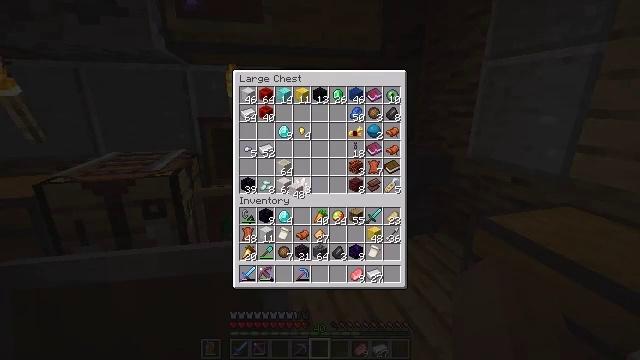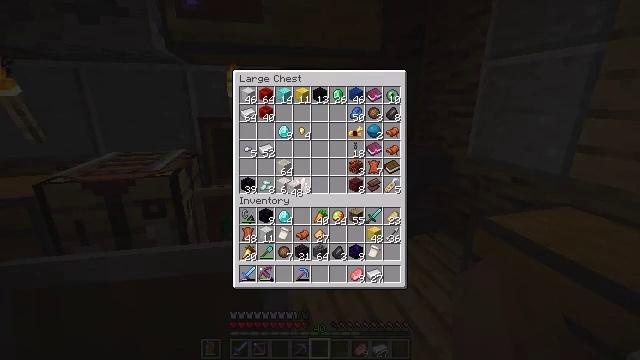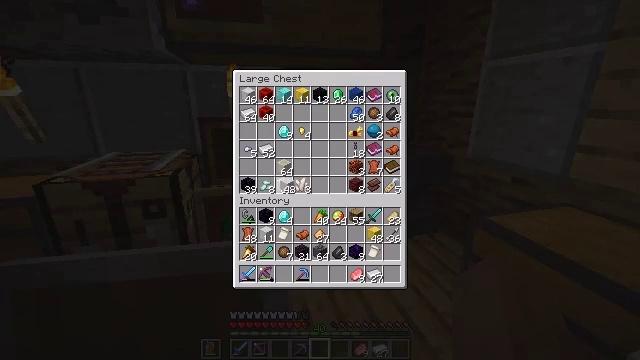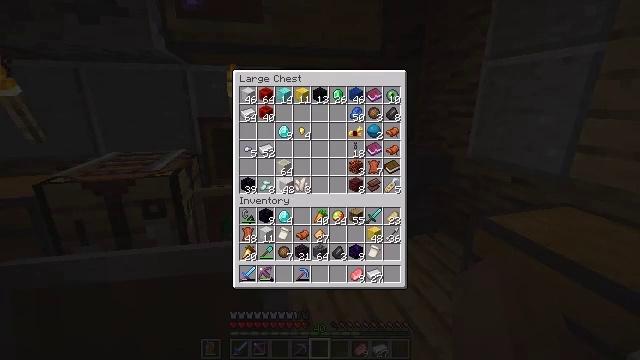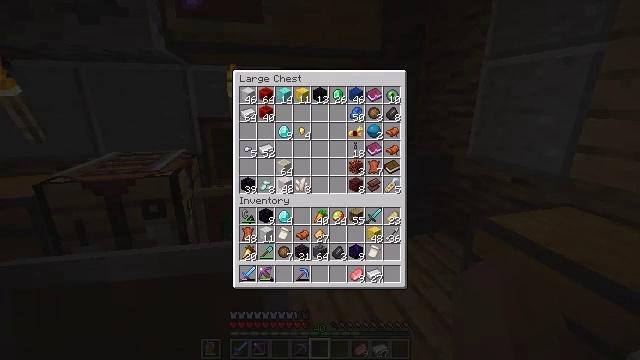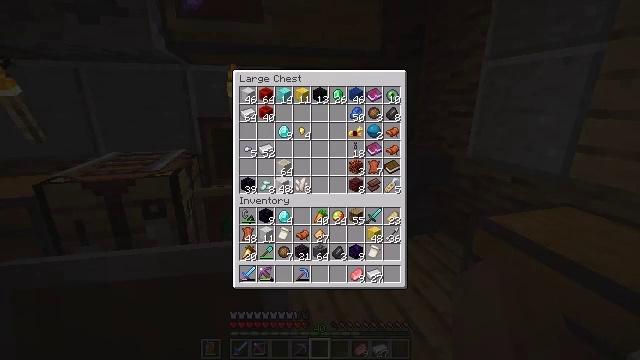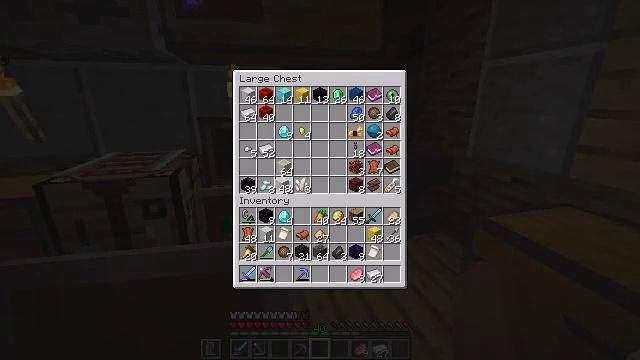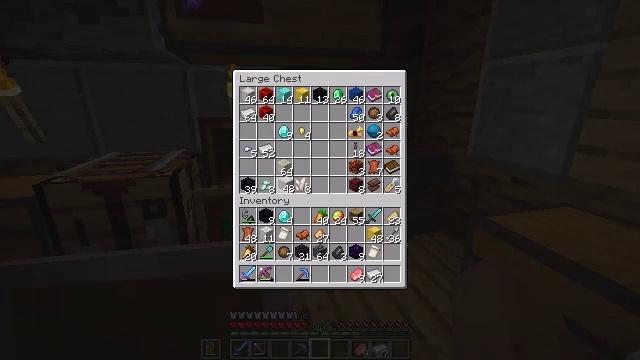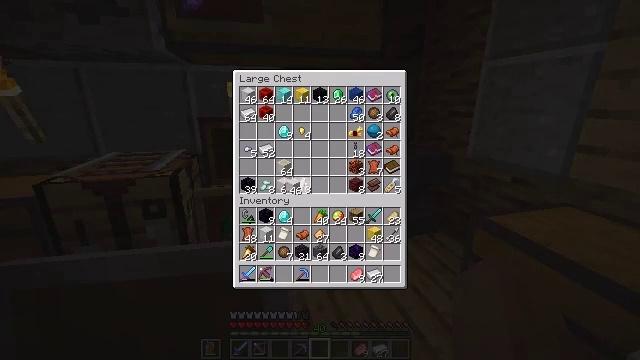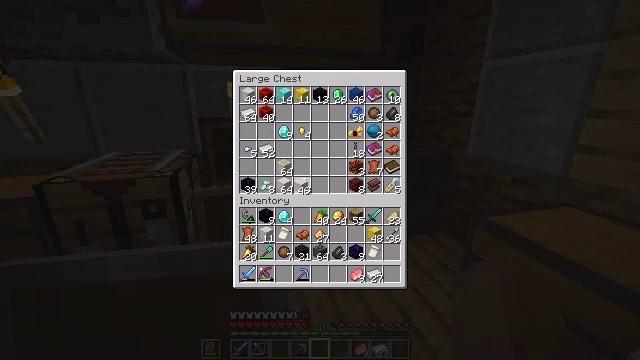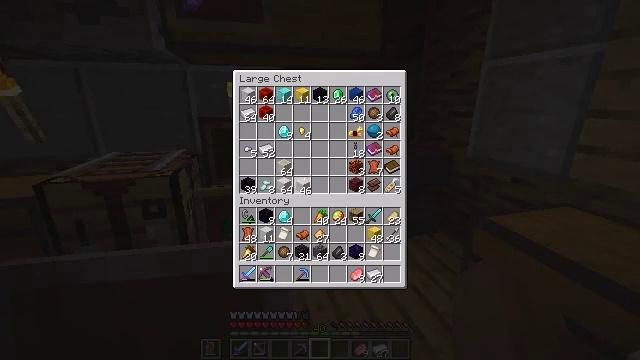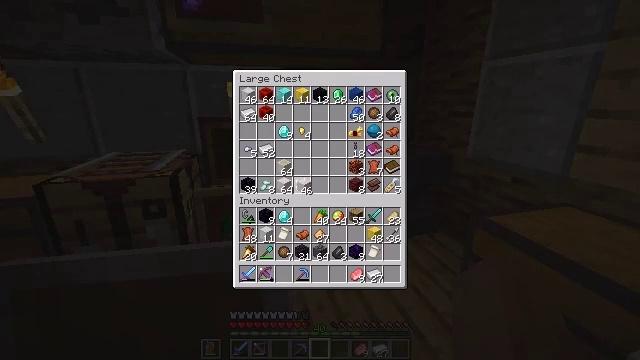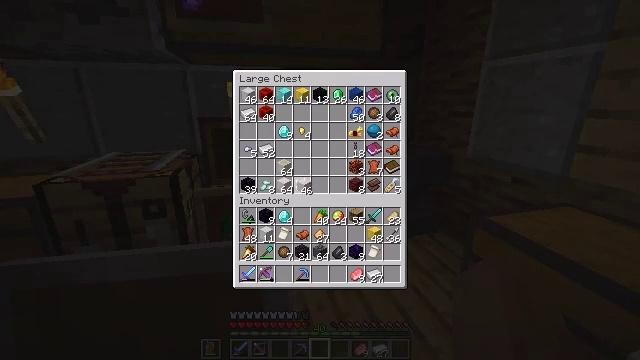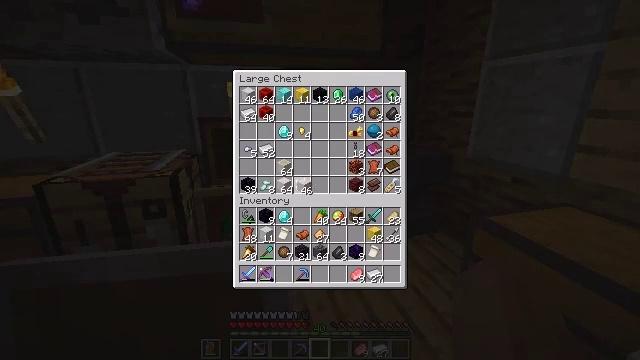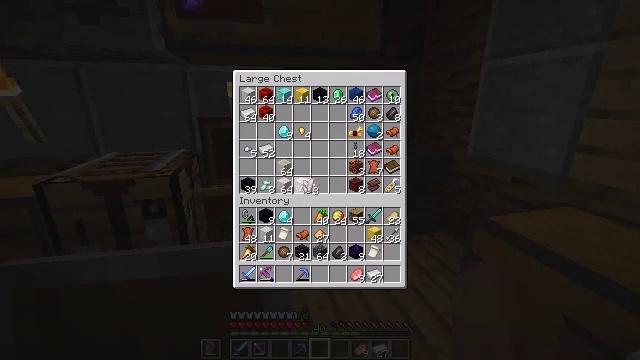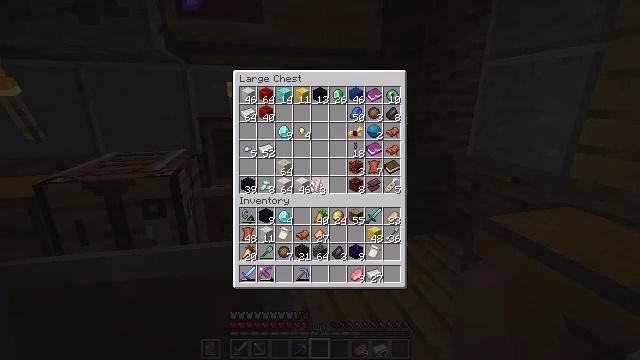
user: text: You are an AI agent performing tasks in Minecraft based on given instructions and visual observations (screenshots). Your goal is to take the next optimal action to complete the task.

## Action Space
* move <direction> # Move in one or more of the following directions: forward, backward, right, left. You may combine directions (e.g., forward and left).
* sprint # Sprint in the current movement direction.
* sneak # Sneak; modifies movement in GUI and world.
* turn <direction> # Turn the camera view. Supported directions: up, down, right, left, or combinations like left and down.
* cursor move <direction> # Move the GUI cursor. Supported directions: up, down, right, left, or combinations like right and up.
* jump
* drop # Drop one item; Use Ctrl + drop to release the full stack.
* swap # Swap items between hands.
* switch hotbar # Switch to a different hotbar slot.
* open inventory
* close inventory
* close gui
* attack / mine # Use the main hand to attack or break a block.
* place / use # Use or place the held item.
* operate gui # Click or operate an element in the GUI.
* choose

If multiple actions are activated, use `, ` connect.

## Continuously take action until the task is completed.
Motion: motion action
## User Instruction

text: Smelt ancient debris to obtain netherite scrap.
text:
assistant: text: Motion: no_op
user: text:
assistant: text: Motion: cursor move left
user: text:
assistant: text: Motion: no_op
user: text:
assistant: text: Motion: no_op
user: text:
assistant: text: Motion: operate gui
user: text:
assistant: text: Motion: operate gui
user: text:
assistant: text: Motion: operate gui
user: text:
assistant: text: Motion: cursor move right
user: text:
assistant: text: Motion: cursor move right
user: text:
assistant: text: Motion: no_op
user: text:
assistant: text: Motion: no_op
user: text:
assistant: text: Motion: operate gui
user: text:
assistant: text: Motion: operate gui
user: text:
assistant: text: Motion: no_op
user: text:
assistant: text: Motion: cursor move right
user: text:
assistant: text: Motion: no_op
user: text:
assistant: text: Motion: no_op
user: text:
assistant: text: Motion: operate gui
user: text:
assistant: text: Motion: operate gui
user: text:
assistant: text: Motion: no_op
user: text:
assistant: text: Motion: no_op
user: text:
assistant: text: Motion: cursor move right and down
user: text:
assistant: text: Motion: cursor move right and down
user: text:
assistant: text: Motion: cursor move right and down
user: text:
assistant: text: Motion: no_op
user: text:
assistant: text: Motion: no_op
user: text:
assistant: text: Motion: no_op
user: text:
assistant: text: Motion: no_op
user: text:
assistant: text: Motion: no_op
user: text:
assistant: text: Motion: no_op